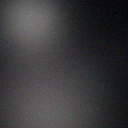
Screen state: off